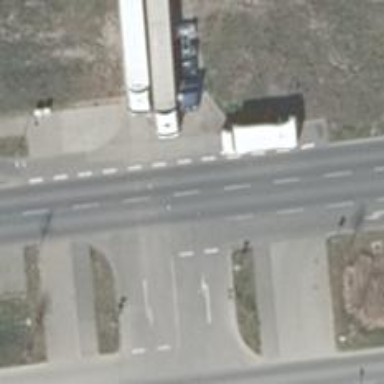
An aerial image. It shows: Tertiary road with asphalt surface.